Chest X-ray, PA view. Patient: 52 years old, sex M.
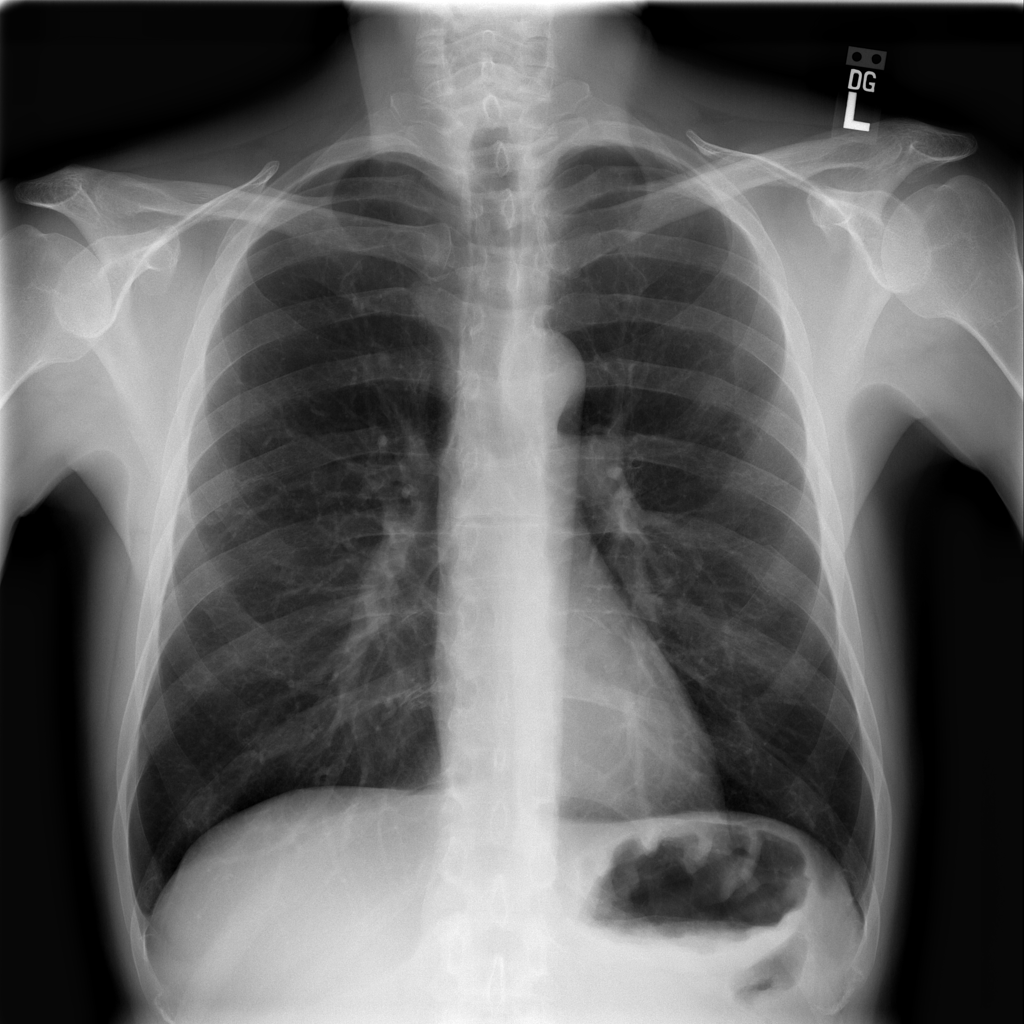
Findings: No Finding